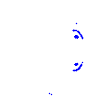
Particle: kaon